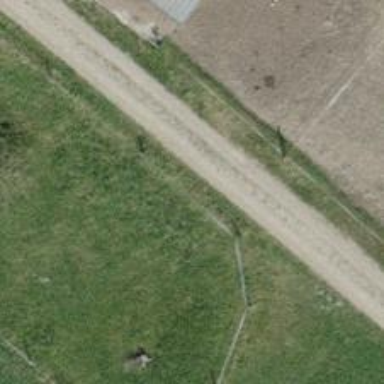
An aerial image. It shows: Compacted track road with grade3 tracktype.